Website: crate-barrel
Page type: payment
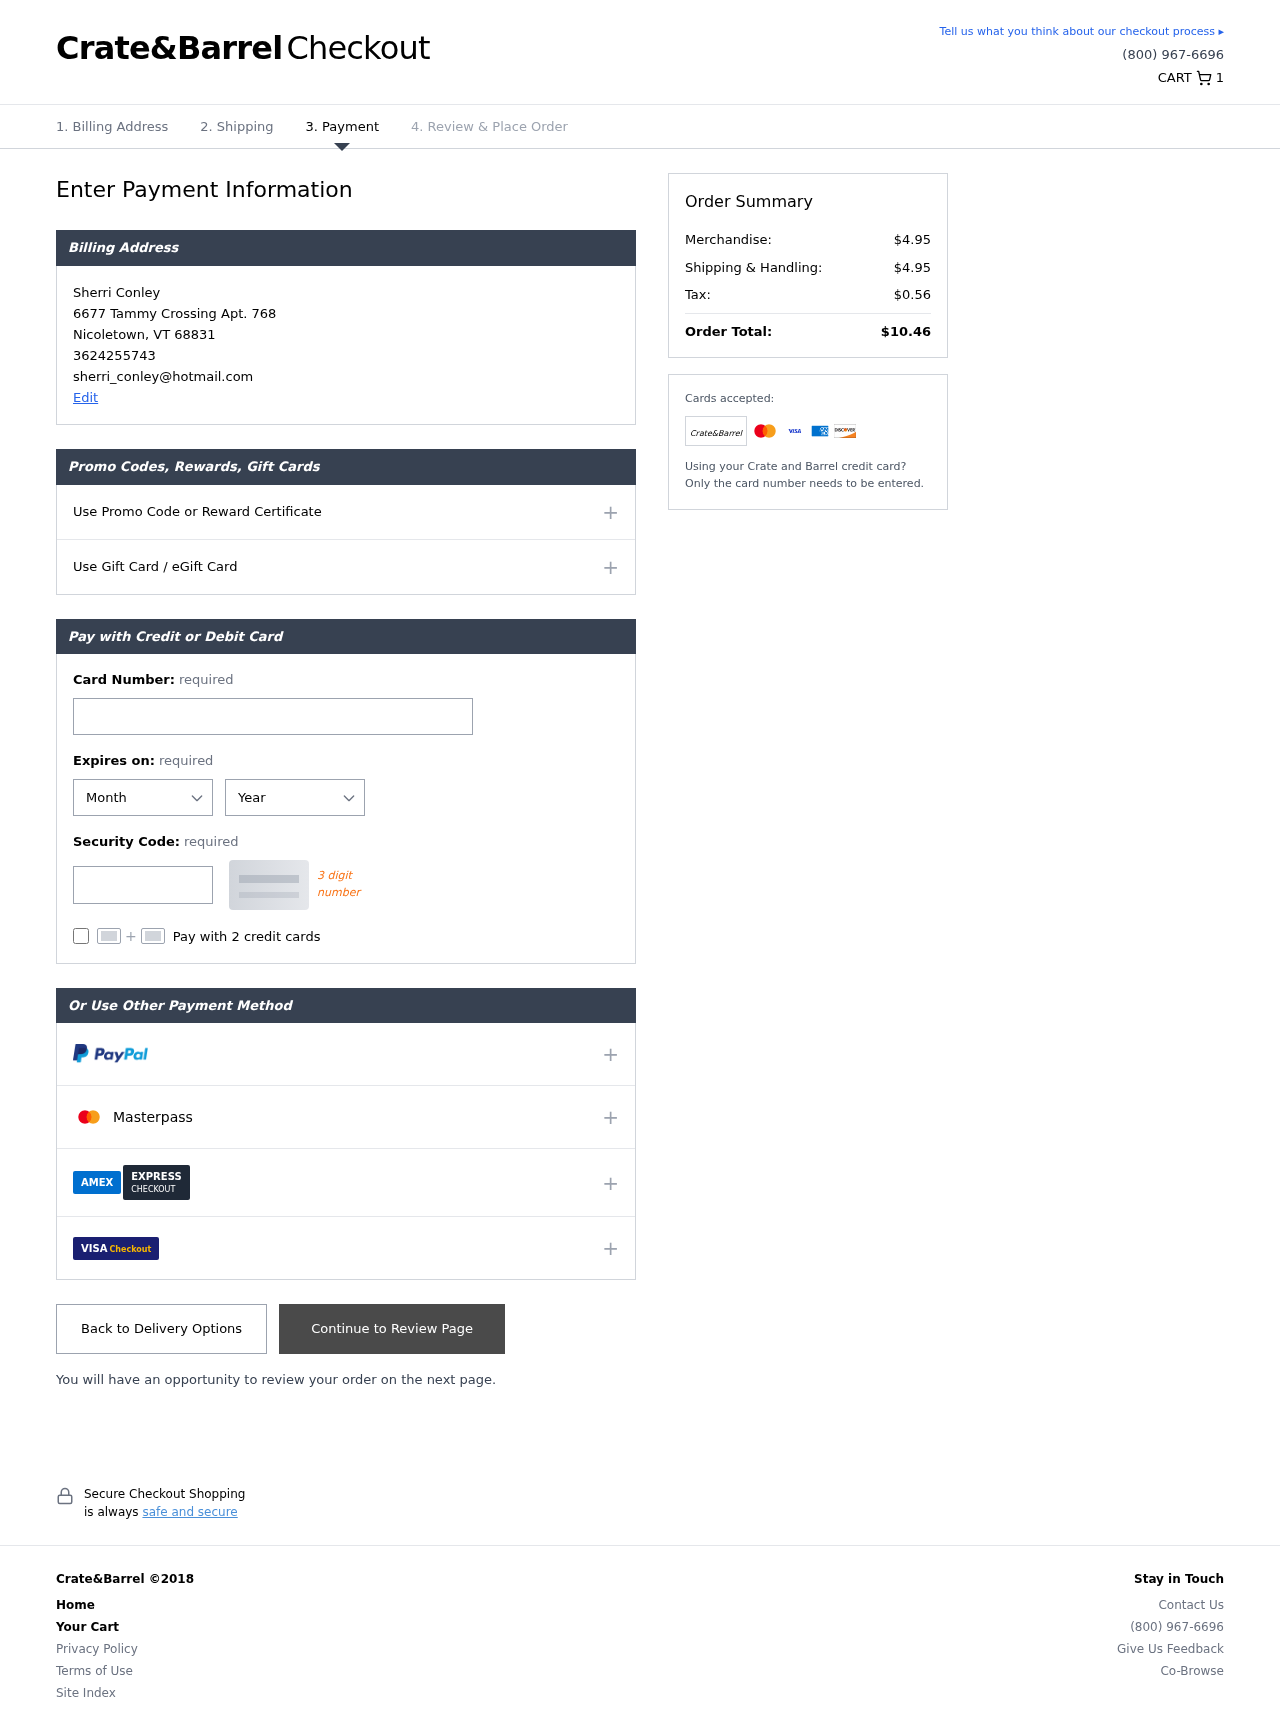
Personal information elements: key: PII_CARD_CVV
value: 1672
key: PII_CARD_EXPIRY_MONTH
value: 09
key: PII_CARD_EXPIRY_YEAR
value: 29
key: PII_CARD_NUMBER
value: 3733 0523 8698 015
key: PII_CITY
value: Nicoletown
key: PII_EMAIL
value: sherri_conley@hotmail.com
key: PII_FULLNAME
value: Sherri Conley
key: PII_PHONE
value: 3624255743
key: PII_POSTCODE
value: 68831
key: PII_STATE_ABBR
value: VT
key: PII_STREET
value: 6677 Tammy Crossing Apt. 768
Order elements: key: ORDER_NUM_ITEMS
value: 1
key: ORDER_SUBTOTAL
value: $4.95
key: ORDER_SHIPPING_COST
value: $4.95
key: ORDER_TAX
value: $0.56
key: ORDER_TOTAL
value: $10.46